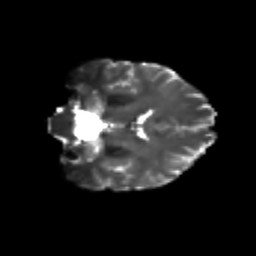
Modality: T2w
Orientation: coronal
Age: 24
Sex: male
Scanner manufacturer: siemens
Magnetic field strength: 3 T
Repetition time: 3.5 s
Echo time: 0.104 s